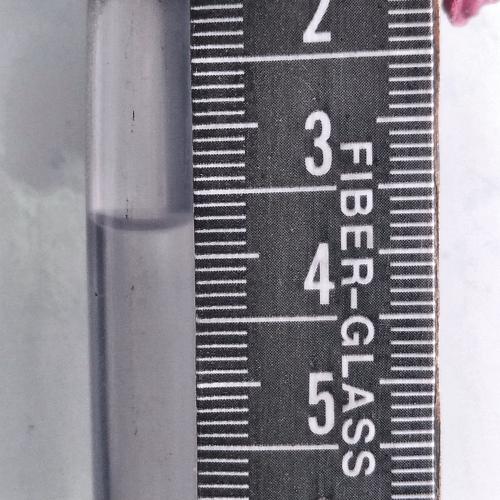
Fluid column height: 3.7 cm